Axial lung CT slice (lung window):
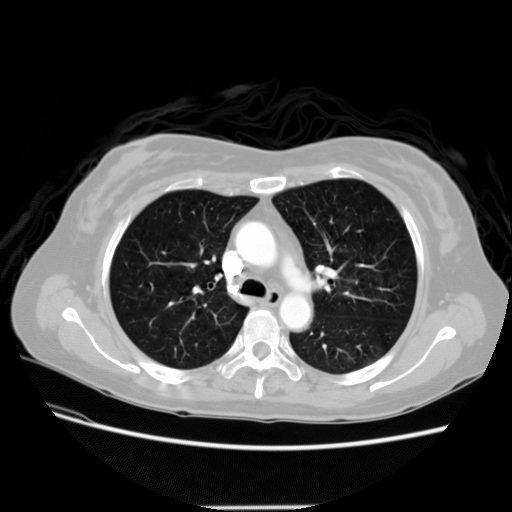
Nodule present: no